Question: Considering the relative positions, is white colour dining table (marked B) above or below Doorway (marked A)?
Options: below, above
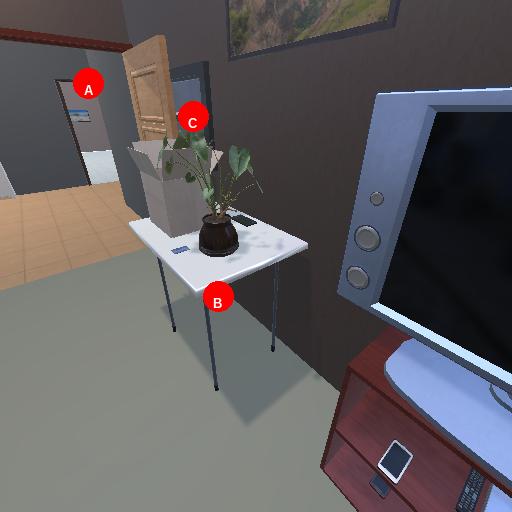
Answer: below